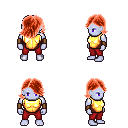
a pixel art fantasy rpg character, male body template, dark elf, purple skin, gold chest armor, red pants, red swoop hairstyle, leather bracers, four views (front, back, left, right), 2x2 character sprite sheet, small pixel art, hard edges, no anti-aliasing